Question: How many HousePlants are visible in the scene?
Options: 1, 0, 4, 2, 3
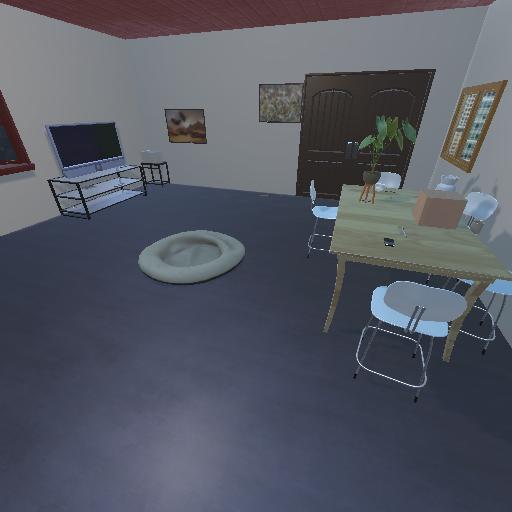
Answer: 1